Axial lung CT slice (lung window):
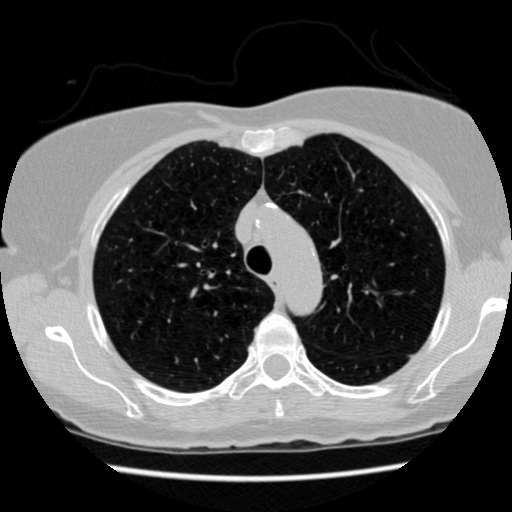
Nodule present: no